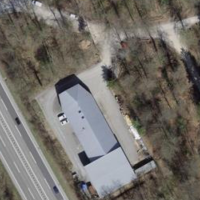
EUNIS habitat code: 41
Species observed at this site:
Fagus sylvatica
Acer pseudoplatanus